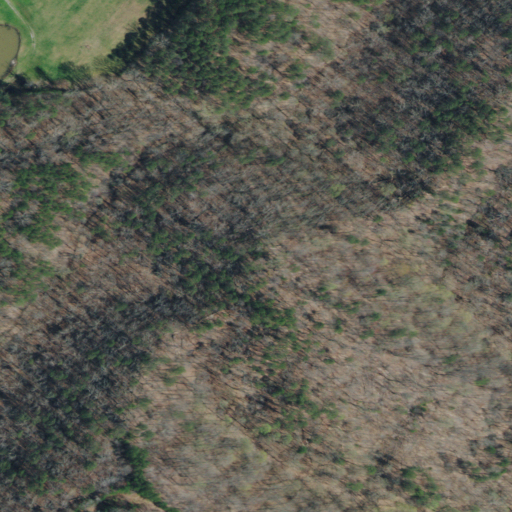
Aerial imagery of ridge(s) in Tennessee named Poor Valley Knobs containing deciduous forest, mixed forest, evergreen forest, pasture, low intensity development, open water, and open development